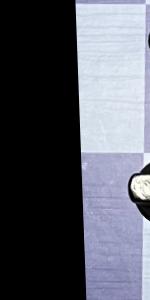
Label: Empty